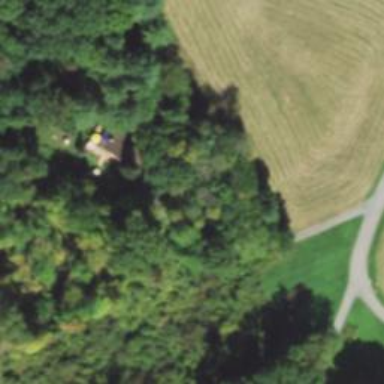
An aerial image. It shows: Driveway leading to service road.